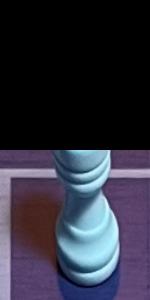
Label: Rook_White